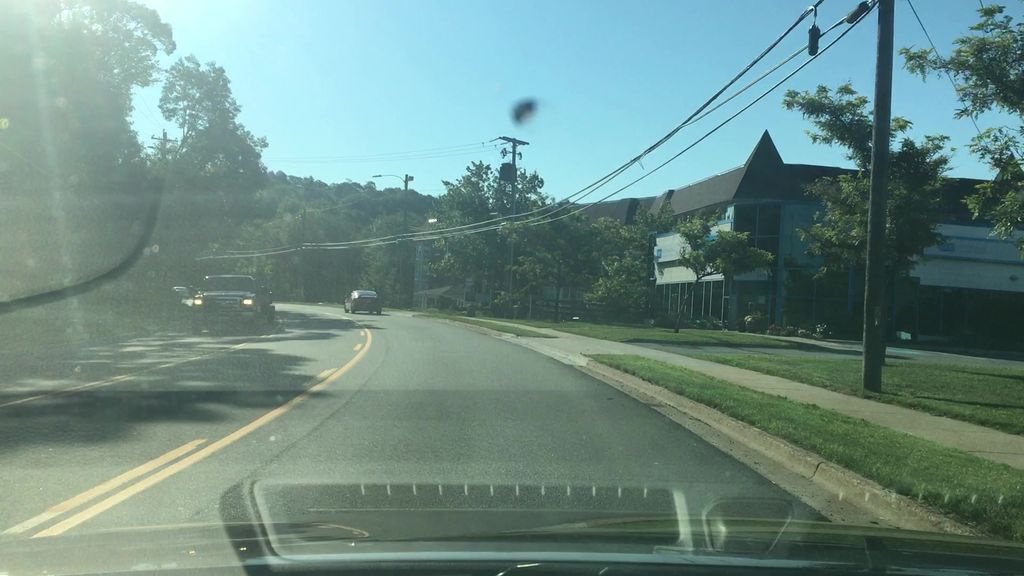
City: halifax